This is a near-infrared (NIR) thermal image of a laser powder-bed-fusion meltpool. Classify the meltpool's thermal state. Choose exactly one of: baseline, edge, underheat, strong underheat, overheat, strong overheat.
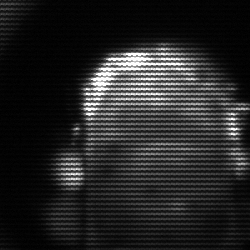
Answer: baseline